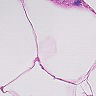
Metastatic tissue present: no